Question: I do not understand why binding works for a Textbox but does not work for usercontrol.
On image below you see how it should work. The service can bind to the yellow usercontrol and this usercontrol contains a property of my own class. In my case this property is called . Problem is, that this is never bind to the yellow usercontrol.
If I replace the usercontrol by simple "" control, it works proper.
Please can you advice me how to get Binding work?

'''
#Region "UserProfile"
''' <summary>
''' UserProfile Dependency Property
''' </summary>
Public Shared ReadOnly UserProfileProperty As DependencyProperty = _
DependencyProperty.Register("UserProfile", GetType(ServiceReference1.UserProfile), GetType(MainPage), _
New Windows.PropertyMetadata(Nothing, _
AddressOf OnUserProfileChanged))
''' <summary>
''' Gets or sets the UserProfile property. This dependency property
''' indicates ....
''' </summary>
Public Property UserProfile() As ServiceReference1.UserProfile
Get
Return CType(GetValue(UserProfileProperty), ServiceReference1.UserProfile)
End Get
Set(ByVal value As ServiceReference1.UserProfile)
SetValue(UserProfileProperty, value)
End Set
End Property
''' <summary>
''' Handles changes to the UserProfile property.
''' </summary>
Private Overloads Shared Sub OnUserProfileChanged(ByVal d As DependencyObject, ByVal e As DependencyPropertyChangedEventArgs)
Dim target As MainPage = CType(d, MainPage)
Dim oldUserProfile As ServiceReference1.UserProfile = CType(e.OldValue, ServiceReference1.UserProfile)
Dim newUserProfile As ServiceReference1.UserProfile = target.UserProfile
target.OnUserProfileChanged(oldUserProfile, newUserProfile)
End Sub
''' <summary>
''' Provides derived classes an opportunity to handle changes to the UserProfile property.
''' </summary>
Protected Overridable Overloads Sub OnUserProfileChanged(ByVal oldUserProfile As ServiceReference1.UserProfile, ByVal newUserProfile As ServiceReference1.UserProfile)
Me.DataContext = newUserProfile
End Sub
#End Region
'''
when tracking the property, the "newUserProfile" item was set successfully in codebehind.
'''
<UserControl x:Class="CH_App.ucUserEditor"
xmlns="http://schemas.microsoft.com/winfx/2006/xaml/presentation"
xmlns:x="http://schemas.microsoft.com/winfx/2006/xaml"
xmlns:d="http://schemas.microsoft.com/expression/blend/2008"
xmlns:mc="http://schemas.openxmlformats.org/markup-compatibility/2006"
xmlns:my="clr-namespace:CH_App"
mc:Ignorable="d"
d:DesignHeight="300" d:DesignWidth="400">
<Grid x:Name="LayoutRoot" Background="White">
<TextBox Text="{Binding Path=Email}"/>
<my:ucDbRow Title="Email" Value="{Binding Path=Email, Mode=TwoWay}" />
</Grid>
</UserControl>
'''
The Texbox with binding of email works like it should and shows the email address.
The usercontrol does not show the email address. The user control shows the Title correct.
'''
<UserControl x:Class="CH_App.ucDbRow"
xmlns="http://schemas.microsoft.com/winfx/2006/xaml/presentation"
xmlns:x="http://schemas.microsoft.com/winfx/2006/xaml"
xmlns:d="http://schemas.microsoft.com/expression/blend/2008"
xmlns:my="clr-namespace:CH_App"
xmlns:mc="http://schemas.openxmlformats.org/markup-compatibility/2006"
mc:Ignorable="d"
DataContext="{Binding RelativeSource={RelativeSource Self}}"
d:DesignHeight="300" d:DesignWidth="400">
<StackPanel>
<TextBlock x:Name="txtTitle" Text="{Binding Path=Title}" />
<TextBox x:Name="txtValue" Text="{Binding Path=Value, Mode=TwoWay}"/>
</StackPanel>
</UserControl>
'''
'''
#Region "Title"
''' <summary>
''' Title Dependency Property
''' </summary>
Public Shared ReadOnly TitleProperty As DependencyProperty = _
DependencyProperty.Register("Title", GetType(String), GetType(ucDbRow), _
New Windows.PropertyMetadata(""))
''' <summary>
''' Gets or sets the Title property. This dependency property
''' indicates ....
''' </summary>
Public Property Title() As String
Get
Return CType(GetValue(TitleProperty), String)
End Get
Set(ByVal value As String)
SetValue(TitleProperty, value)
End Set
End Property
#End Region
#Region "Value"
''' <summary>
''' Value Dependency Property
''' </summary>
Public Shared ReadOnly ValueProperty As DependencyProperty = _
DependencyProperty.Register("Value", GetType(String), GetType(ucDbRow), _
New Windows.PropertyMetadata(""))
''' <summary>
''' Gets or sets the Value property. This dependency property
''' indicates ....
''' </summary>
Public Property Value() As String
Get
Return CType(GetValue(ValueProperty), Object)
End Get
Set(ByVal value As String)
SetValue(ValueProperty, value)
End Set
End Property
#End Region
'''
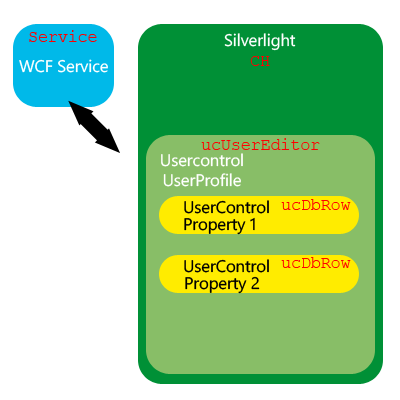
Answer: You're using Silverlight 4, and i was either testing in Silverlight 5 or WPF from which both probably, butWPF certainly supports RelativeSourceBinding that way, however you had it almost right.The output window in Visual Studio gives you the following error if I'm correct.
> System.Windows.Data Error: BindingExpression path error:
'Email' property not found on 'VisualBasicSilverlightApplication1.ucDbRow'
'VisualBasicSilverlightApplication1.ucDbRow' (HashCode=72766).
BindingExpression: Path='DataContext.Email'
DataItem='VisualBasicSilverlightApplication1.ucDbRow' (HashCode=72766);
target element is 'VisualBasicSilverlightApplication1.ucDbRow' (Name='');
target property is 'Value' (type 'System.String')..
The DataContext will fall through the usercontrol, except at the toplevel/instance of the usercontrol.
So instead of doing this:
'''
<my:ucDbRow Title="Email" Value="{Binding Path=Email, Mode=TwoWay}" />
'''
The only thing you will have to change in your code is point to the element where you set the DataContext on, which is most of the time the LayoutRoot:
(in ucUserEditor)
'''
<my:ucDbRow Title="Email" Value="{Binding ElementName=LayoutRoot,
Path=DataContext.Email, Mode=TwoWay}" />
'''
You are overriding the binded datacontext with this 'DataContext="{Binding RelativeSource={RelativeSource Self}}"' in CH_App.ucDbRow. Remove it and the Value works because you've got your underlaying 'DataContext' back, however Title is not working anymore.
There is a solution:
Change 'ucDbRow' to this:
'''
<UserControl x:Class="CH_App.ucDbRow"
xmlns="http://schemas.microsoft.com/winfx/2006/xaml/presentation"
xmlns:x="http://schemas.microsoft.com/winfx/2006/xaml"
xmlns:d="http://schemas.microsoft.com/expression/blend/2008"
xmlns:mc="http://schemas.openxmlformats.org/markup-compatibility/2006"
mc:Ignorable="d"
d:DesignHeight="300" d:DesignWidth="400">
<Grid x:Name="LayoutRoot" Background="White" DataContext="{Binding}">
<StackPanel>
<TextBlock x:Name="txtTitle" Text="{Binding RelativeSource={RelativeSource AncestorType=UserControl}, Path=Title}" Height="23"/>
<TextBox x:Name="txtValue" Text="{Binding Path=Value, Mode=TwoWay}"/>
</StackPanel>
</Grid>
</UserControl>
'''
Note: Check your ouput window if Bindings don't work, if it failed it's in the output window.
In addition:
I would suggest to use usercontrol's as control's. In my opinion usercontrols should more be used to represent individual context, not half a context on one and half a context on another. Start looking at usercontrols more as pages and use custom control's and datatemplate's for the detailed work. Also building a better layout is becominging very easy using a 'Grid' which is (again in my opinion) one of the best features in WPF and Silverlight, can't be beaten by ordered usercontrols.